Question: I am using this <URL>
primefaces componenent to get dynamic booleanCheckboxes values
'''
<p:selectManyCheckbox value="#{bean.selectedMovies}"
layout="pageDirection">
<f:selectItems value="#{bean.movies}" />
</p:selectManyCheckbox>
'''
I need to apply different colors to all boolean checkboxes as shown in below image
> if id=1 then color will be red if id=2 then color will be orange and
so on.
As we know these are the dynamic values in movies, so how can I set background-color to these dynamic checkboxes from backing bean ?
I tried to apply style to selectManyCheckbox but it applies as a background color to whole selectManyCheckbox panel.
so how should I set color from backing bean to selectManyCheckbox values dynamically ?

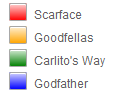
Answer: ## May be Doable with Pure CSS3
Depending on your actual requirements. Assuming the same html structure for the final check boxes is the default structure as in the example you link to, then the following should be a pure css3 way to accomplish it.
Note that this method does not specifically tie the color to a particular movie/id, it always sets the first movie to red, the second to orange, etc. It also has a practical limitation. If you plan to list 100 movies, , then this is the method for you.
But (10 max?), or you don't mind after a certain small sampling, then this may well be your best choice.
## Here's a fiddle showing both of the following
## Small Set
'''
.ui-selectmanycheckbox tr:nth-of-type(1) .ui-state-default {
background-color: red;
}
.ui-selectmanycheckbox tr:nth-of-type(2) .ui-state-default {
background-color: orange;
}
.ui-selectmanycheckbox tr:nth-of-type(3) .ui-state-default {
background-color: red;
}
.ui-selectmanycheckbox tr:nth-of-type(4) .ui-state-default {
background-color: orange;
}
'''
## Repeating 4-Colors
'''
.ui-selectmanycheckbox tr:nth-of-type(4n+1) .ui-state-default {
background-color: red;
}
.ui-selectmanycheckbox tr:nth-of-type(4n+2) .ui-state-default {
background-color: orange;
}
.ui-selectmanycheckbox tr:nth-of-type(4n+3) .ui-state-default {
background-color: green;
}
.ui-selectmanycheckbox tr:nth-of-type(4n+4) .ui-state-default {
background-color: blue;
}
'''